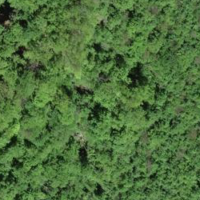
EUNIS habitat code: 25
Species observed at this site:
Ilex aquifolium